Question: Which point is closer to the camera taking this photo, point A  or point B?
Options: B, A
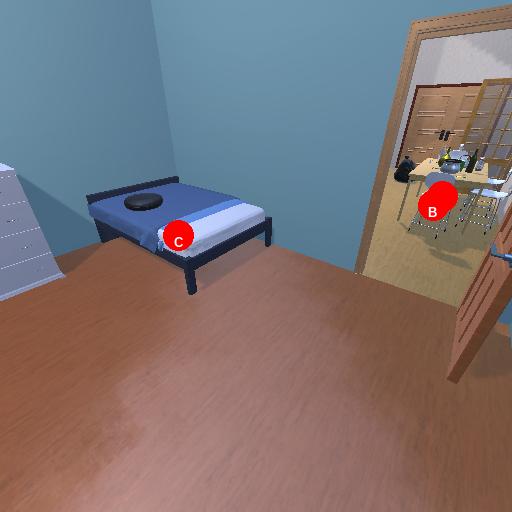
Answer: B